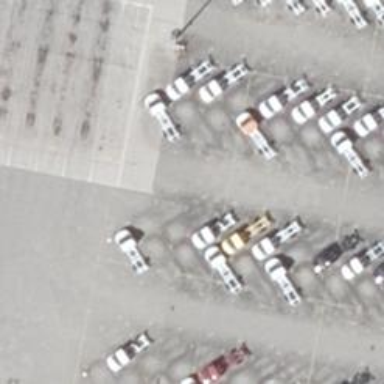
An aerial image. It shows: Road serving as parking aisle.